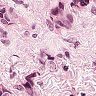
Metastatic tissue present: yes